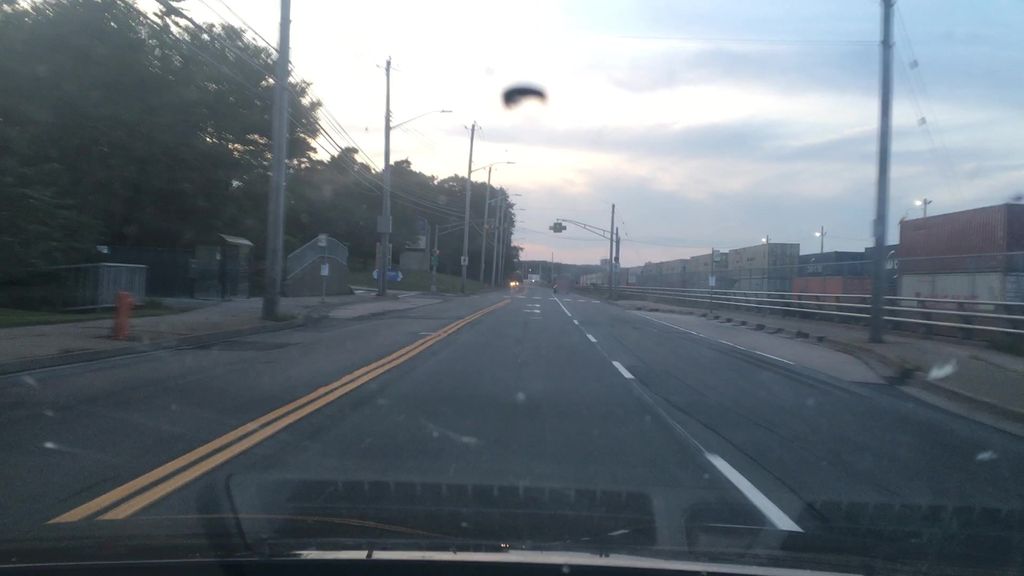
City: halifax